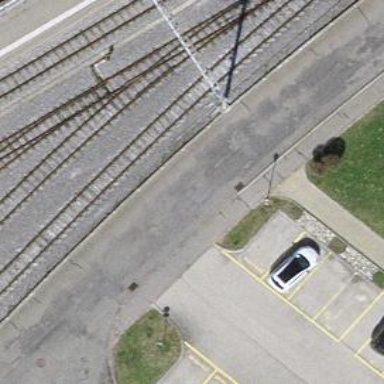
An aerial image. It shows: Narrow-gauge railway yard with electrified tracks using contact line.